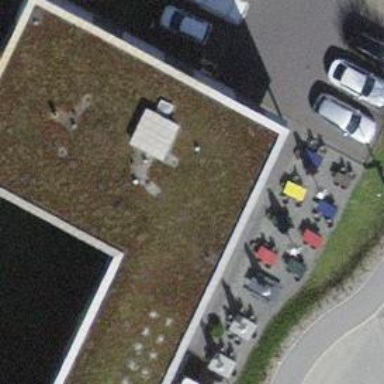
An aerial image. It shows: Restaurant.